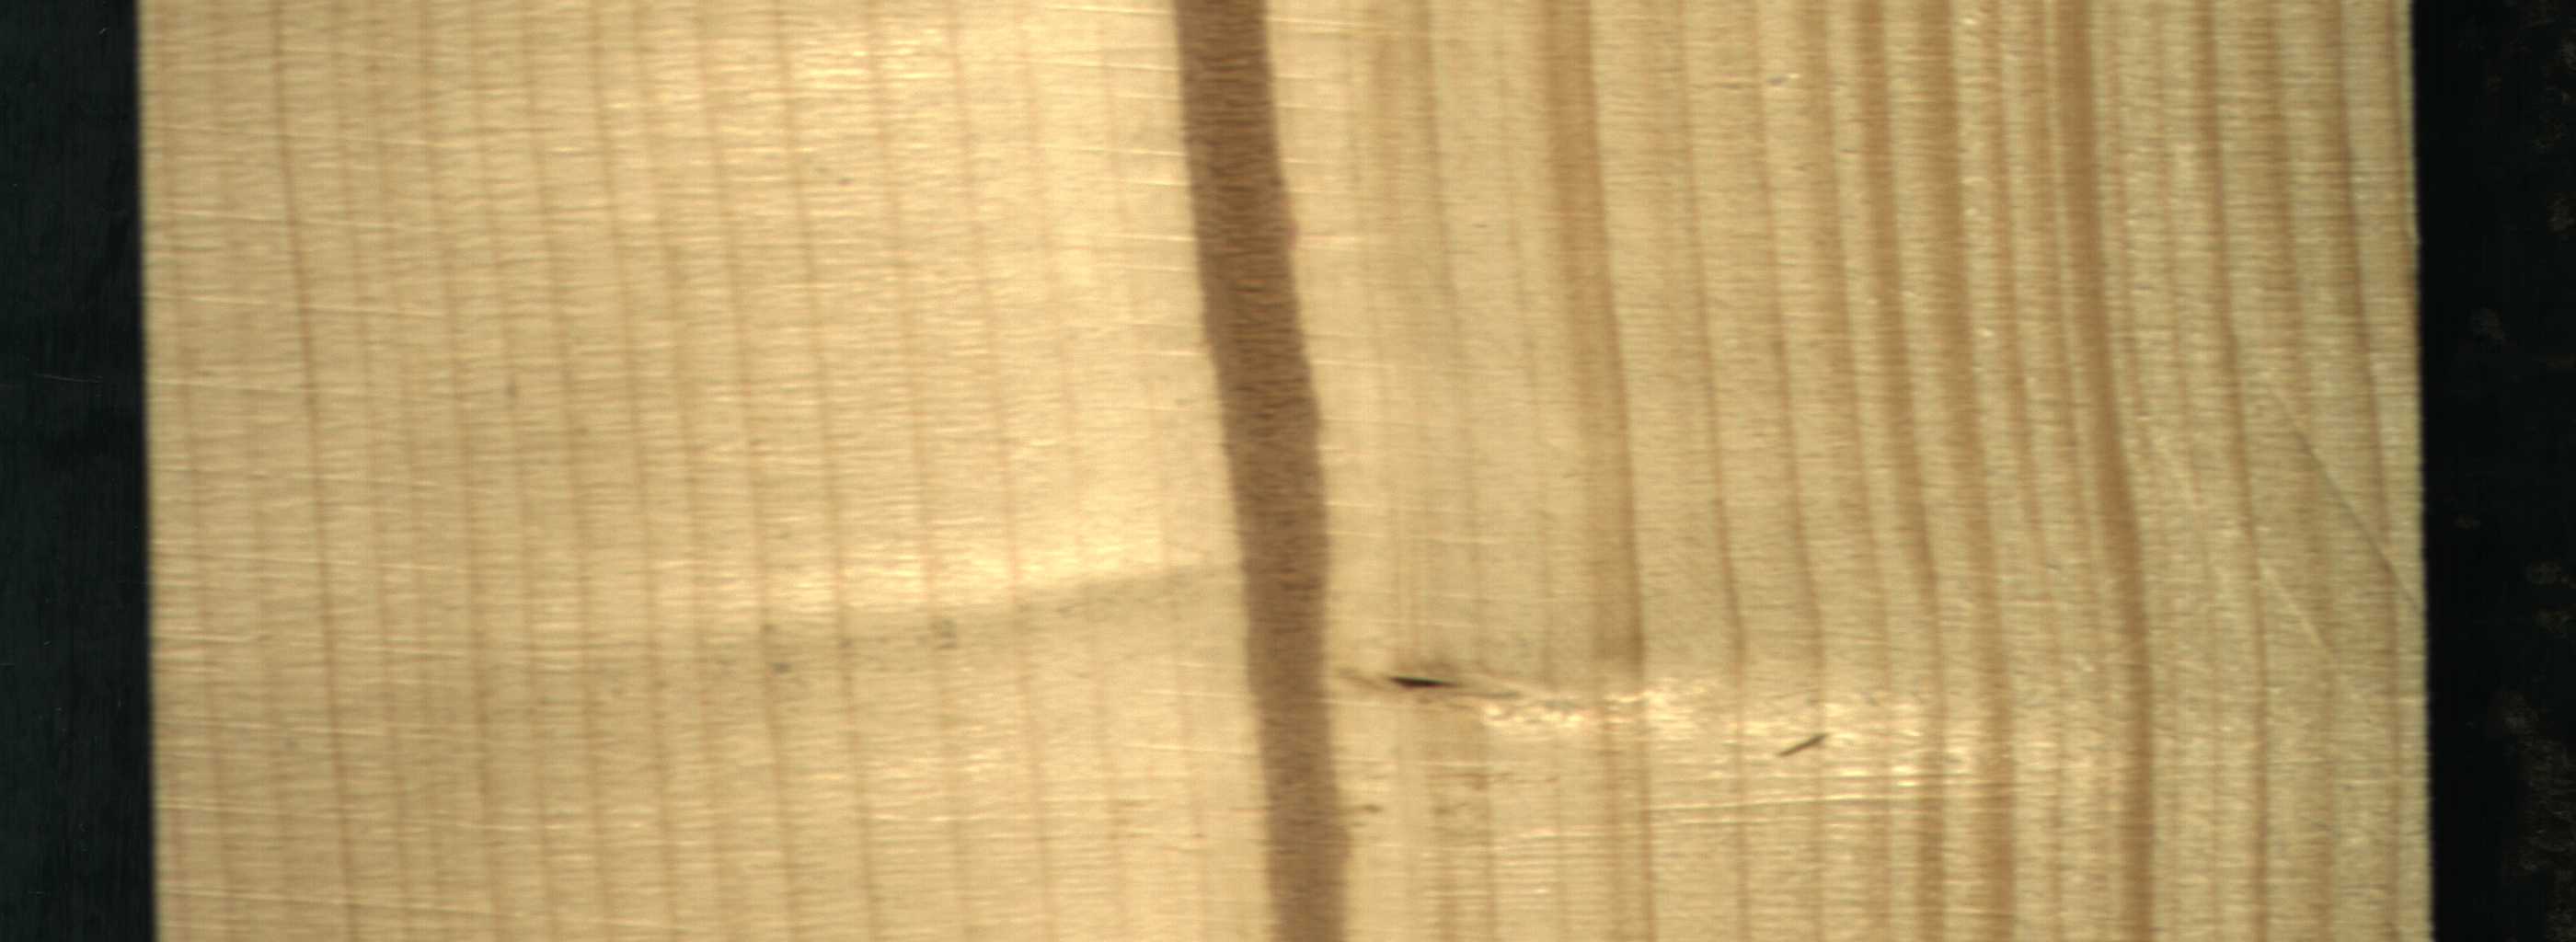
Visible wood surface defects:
Marrow